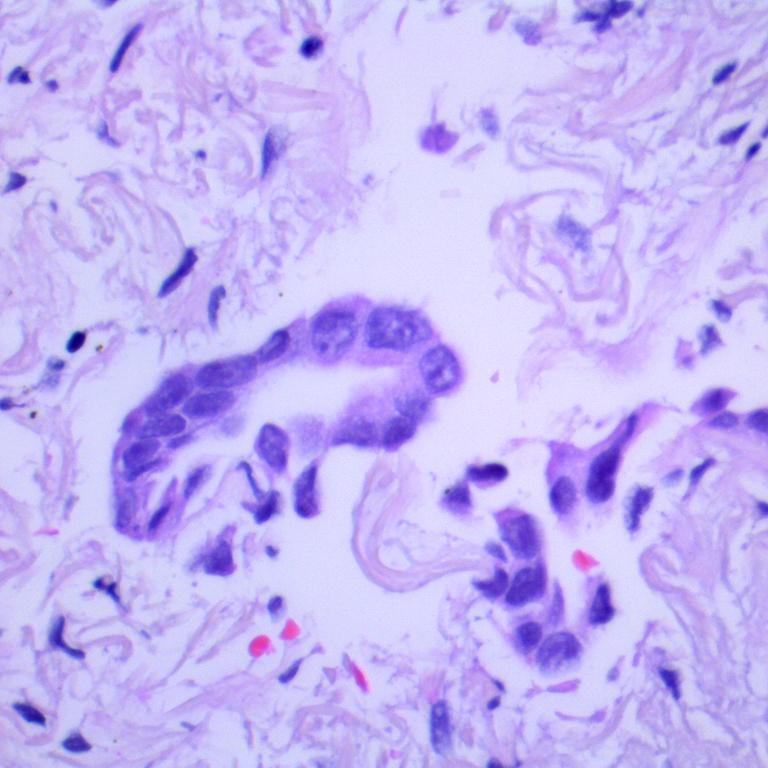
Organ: lung
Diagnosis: adenocarcinomas